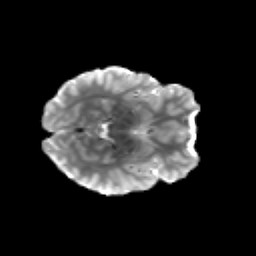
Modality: T2w
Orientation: axial
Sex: female
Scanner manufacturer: siemens
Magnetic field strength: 3 T
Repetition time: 5 s
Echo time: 0.071 s